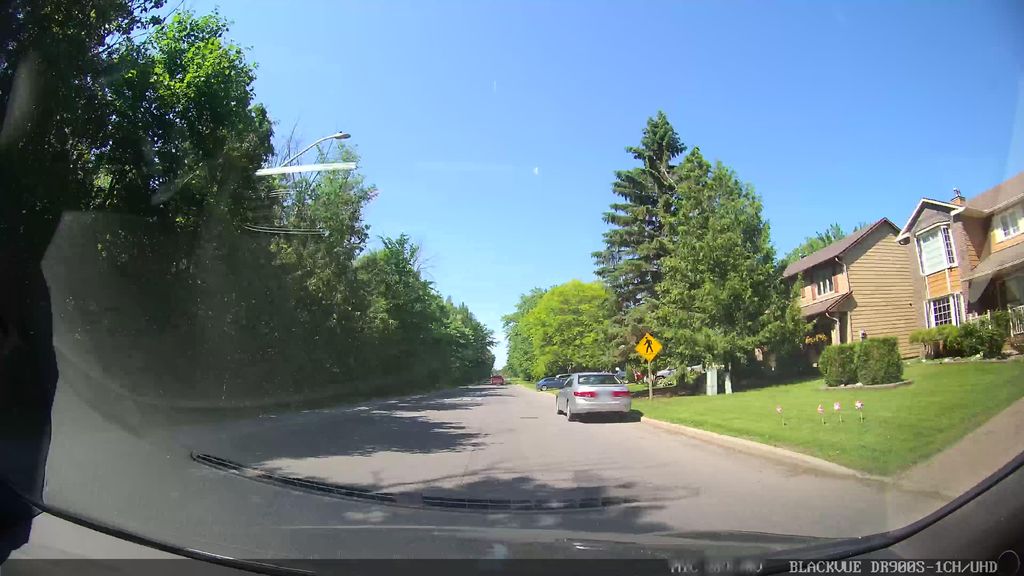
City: ottawa-gatineau